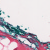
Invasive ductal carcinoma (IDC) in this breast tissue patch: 0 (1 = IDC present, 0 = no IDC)